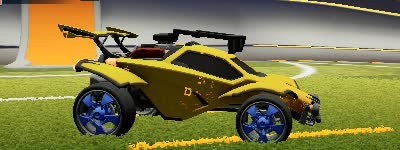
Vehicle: octane